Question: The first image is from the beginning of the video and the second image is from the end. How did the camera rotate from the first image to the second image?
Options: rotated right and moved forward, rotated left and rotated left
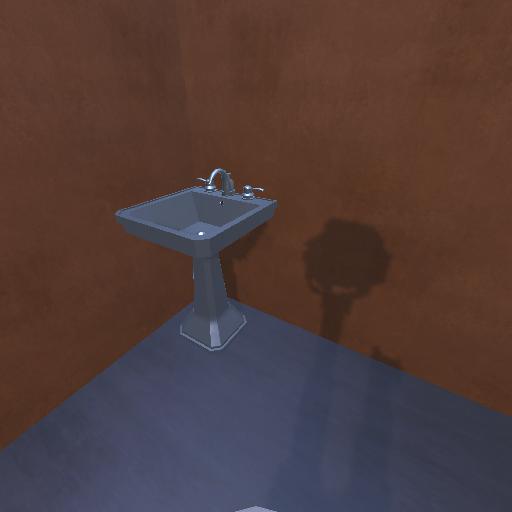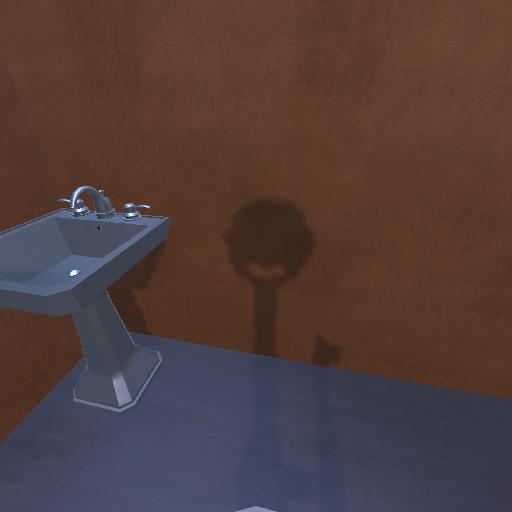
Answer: rotated right and moved forward